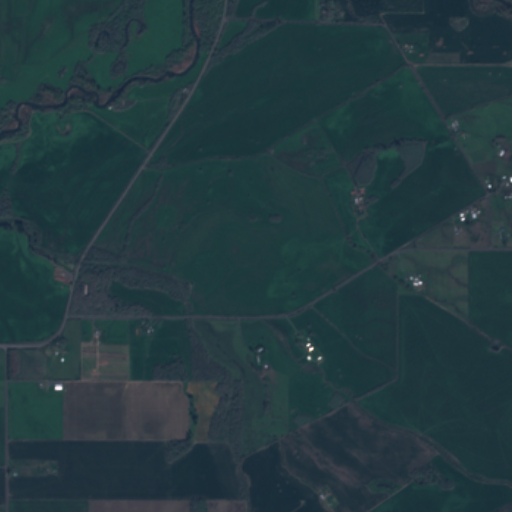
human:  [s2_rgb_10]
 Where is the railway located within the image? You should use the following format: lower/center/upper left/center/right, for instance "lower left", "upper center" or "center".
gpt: The railway is located in the left of the image.
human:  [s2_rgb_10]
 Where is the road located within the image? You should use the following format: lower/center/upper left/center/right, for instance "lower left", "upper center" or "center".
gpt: There is no road in the image.